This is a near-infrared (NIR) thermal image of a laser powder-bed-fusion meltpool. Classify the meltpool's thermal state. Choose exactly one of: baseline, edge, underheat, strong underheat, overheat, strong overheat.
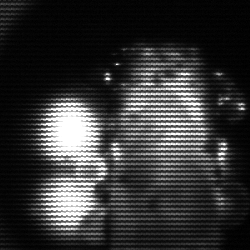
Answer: strong underheat